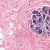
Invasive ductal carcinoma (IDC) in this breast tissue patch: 0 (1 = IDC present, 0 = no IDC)